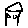
Label: house